Question: I've set the link colour to Black. It works fine in IE8 but not in Firefox 7.

As you can see, all the links are a blue colour and not black. You can see the CSS on the right hand side in Firebug.
Any idea why this doesn't work?
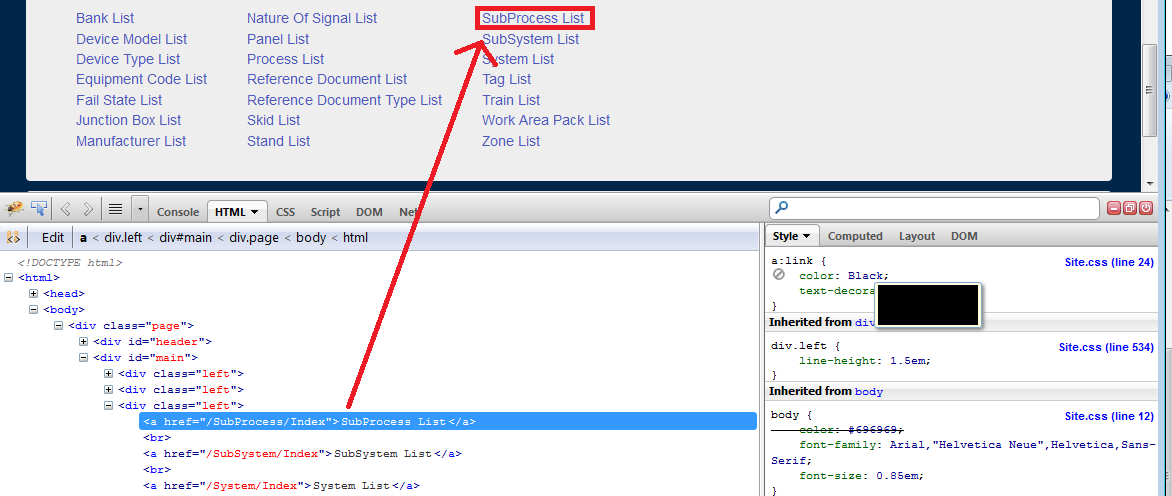
Answer: You may want to just try "a" instead of a:link. Is there a chance the link has been visited? If so that may explain why it's blue (it would be taking in the a:visited styles).